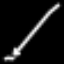
Label: pencil